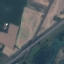
Label: Highway